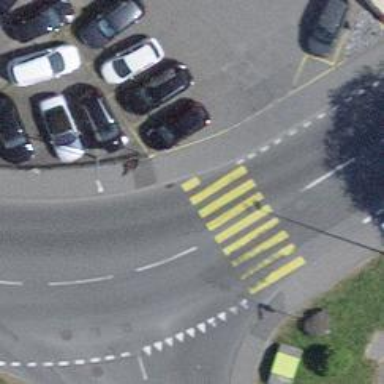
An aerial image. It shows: Kerb barrier.